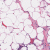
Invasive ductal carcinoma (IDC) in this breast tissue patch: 1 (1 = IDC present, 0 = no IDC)